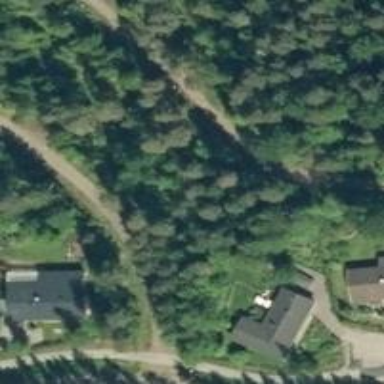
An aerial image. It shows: Path.